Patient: sex M, age 69
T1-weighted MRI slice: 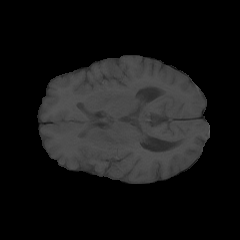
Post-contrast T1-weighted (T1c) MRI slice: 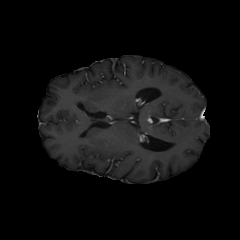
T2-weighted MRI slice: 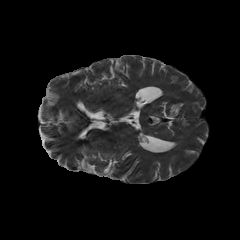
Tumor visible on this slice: no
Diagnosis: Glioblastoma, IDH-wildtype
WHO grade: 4